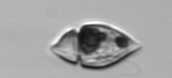
Label: Amphidinium